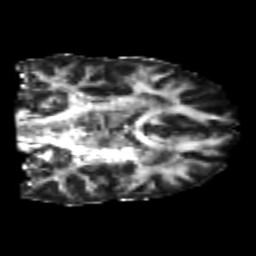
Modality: FA
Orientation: coronal
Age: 21
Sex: male
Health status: healthy
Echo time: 0.074 s